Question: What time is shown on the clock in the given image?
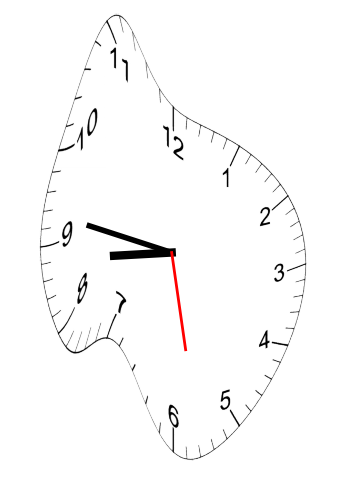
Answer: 08:46:28